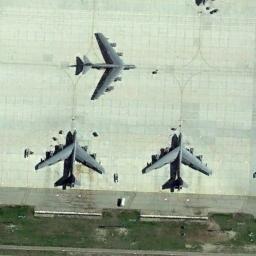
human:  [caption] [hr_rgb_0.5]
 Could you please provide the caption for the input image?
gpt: Two gray plane parked in a horizontal line on the open area while another passing plane in front of them and the lawn behind them .

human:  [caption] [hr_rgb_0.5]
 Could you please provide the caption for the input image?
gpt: Three airplanes are parked in the open place by the grass .

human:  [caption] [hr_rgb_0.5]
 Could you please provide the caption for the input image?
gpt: Three gray airplanes were parked in the open space beside the grassland .

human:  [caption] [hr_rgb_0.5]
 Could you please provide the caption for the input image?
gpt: Here are three grey planes parked in the open space .

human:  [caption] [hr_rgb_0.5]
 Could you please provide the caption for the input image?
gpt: The plane is at the airfield beside the grass .